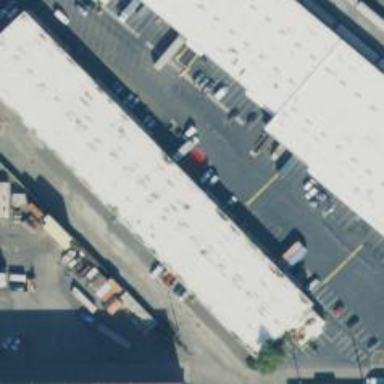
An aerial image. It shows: Warehouse.